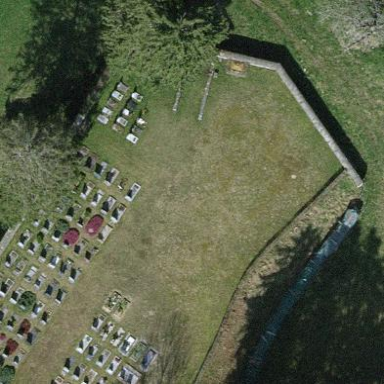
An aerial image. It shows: Cemetery.